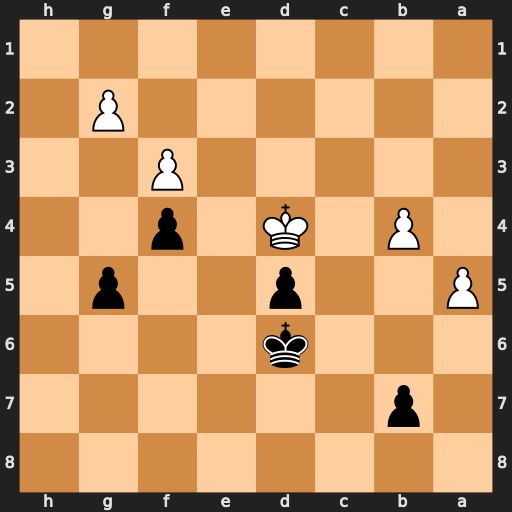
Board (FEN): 8/1p6/3k4/P2p2p1/1P1K1p2/5P2/6P1/8
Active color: b
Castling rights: -
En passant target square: -
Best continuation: Kc6 Ke5 Kb5 Kxd5 Kxb4